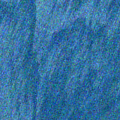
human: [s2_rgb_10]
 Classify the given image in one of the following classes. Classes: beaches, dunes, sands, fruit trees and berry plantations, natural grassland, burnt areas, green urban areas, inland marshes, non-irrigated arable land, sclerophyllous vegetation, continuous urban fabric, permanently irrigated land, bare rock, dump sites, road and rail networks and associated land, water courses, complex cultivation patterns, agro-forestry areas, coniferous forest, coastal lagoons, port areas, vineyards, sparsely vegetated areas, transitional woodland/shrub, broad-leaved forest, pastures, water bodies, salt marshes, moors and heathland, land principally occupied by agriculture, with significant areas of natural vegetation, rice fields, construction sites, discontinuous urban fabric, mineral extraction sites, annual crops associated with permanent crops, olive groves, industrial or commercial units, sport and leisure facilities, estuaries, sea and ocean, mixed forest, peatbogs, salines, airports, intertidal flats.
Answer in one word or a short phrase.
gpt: sea and ocean